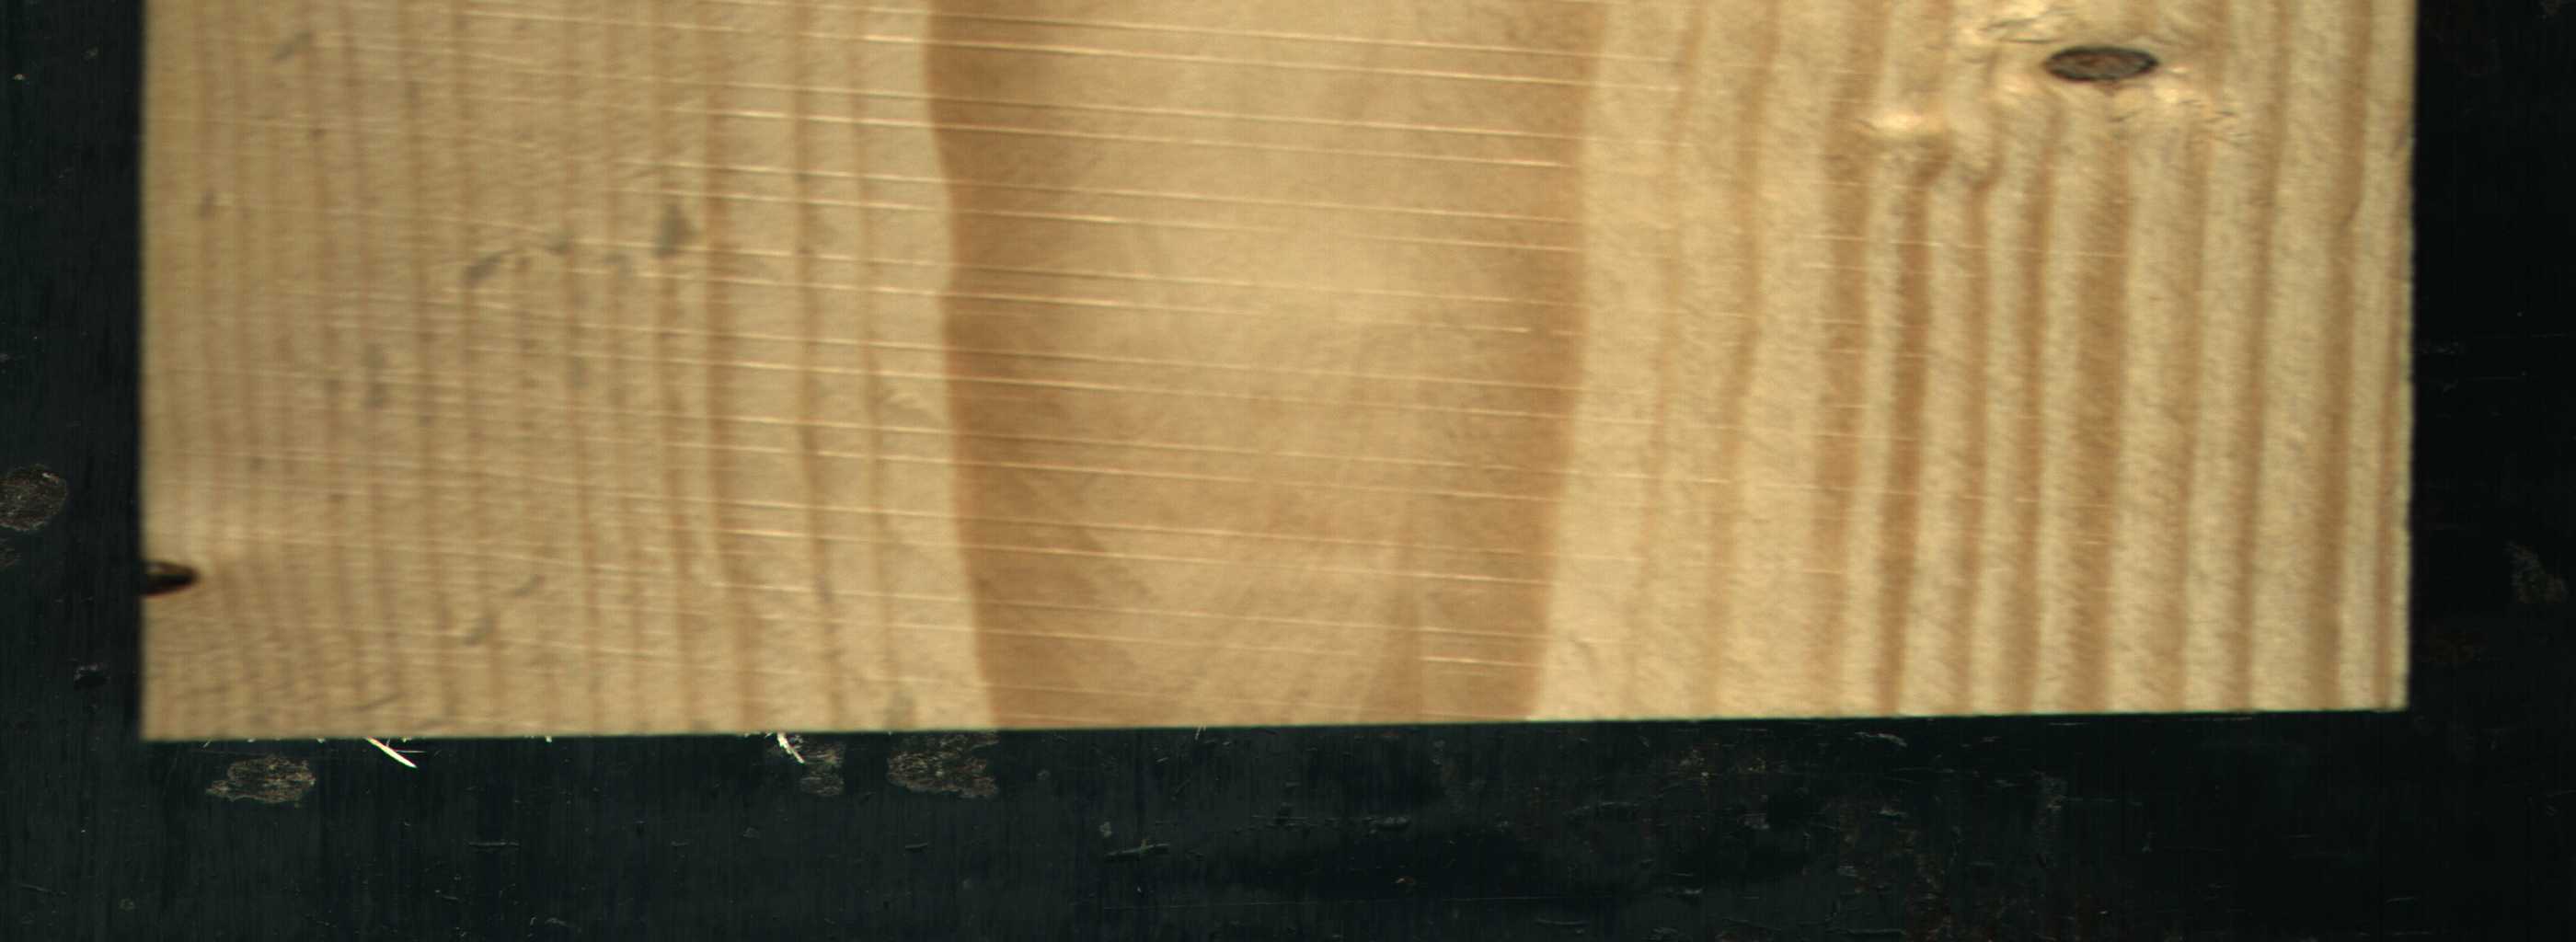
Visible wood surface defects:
Knot_missing
Live_Knot